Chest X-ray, PA view. Patient: 65 years old, sex M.
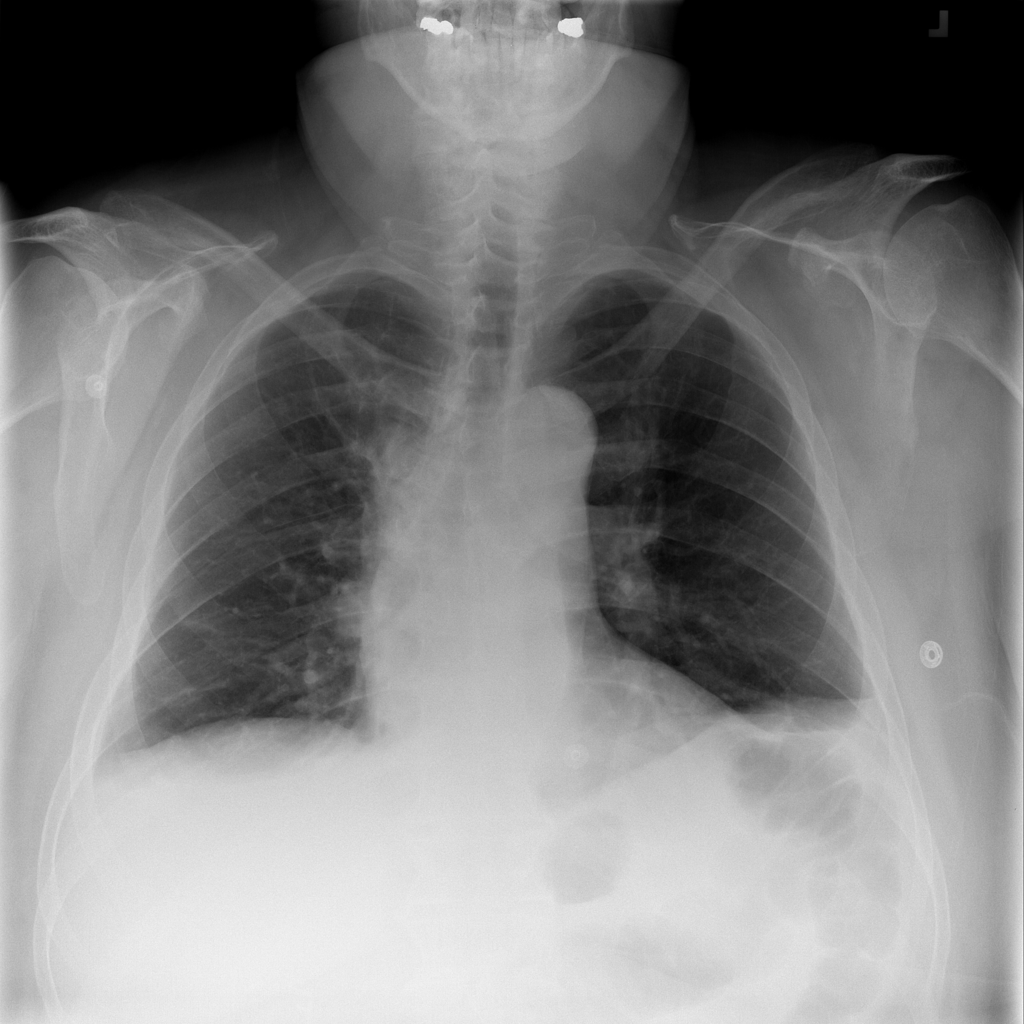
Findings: Effusion